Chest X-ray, PA view. Patient: 32 years old, sex M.
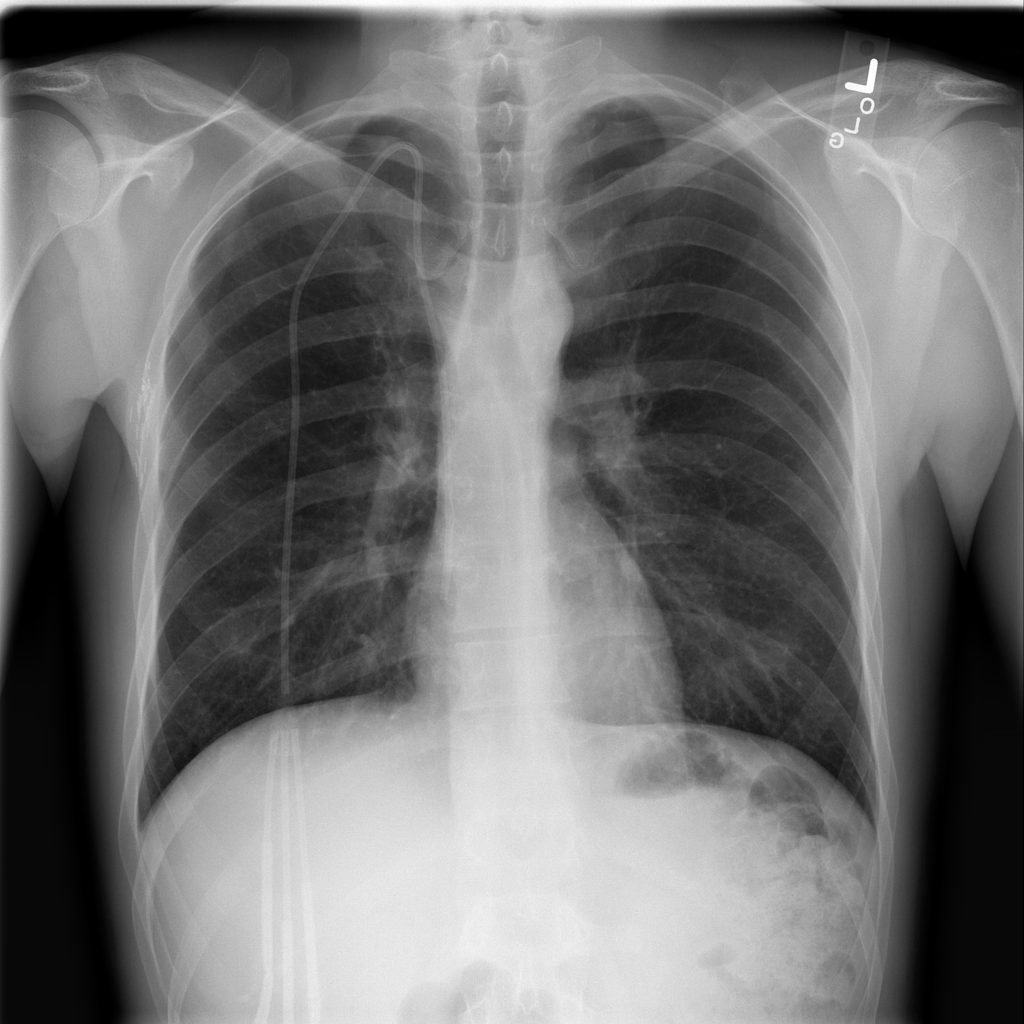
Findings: No Finding